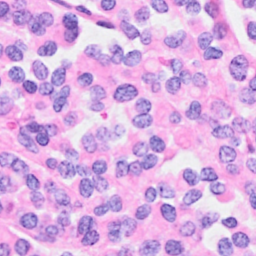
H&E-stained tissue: Breast